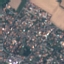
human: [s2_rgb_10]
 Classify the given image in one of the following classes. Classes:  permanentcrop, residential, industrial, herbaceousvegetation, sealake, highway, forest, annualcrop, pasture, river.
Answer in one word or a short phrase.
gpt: Residential